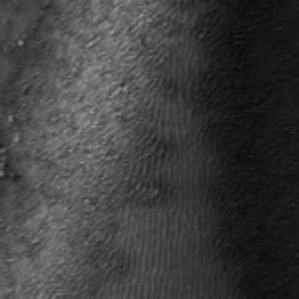
Label: frost